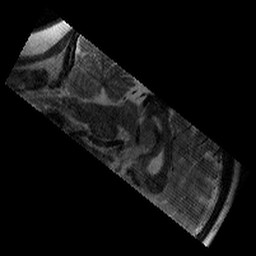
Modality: T2w
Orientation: sagittal
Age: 9
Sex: male
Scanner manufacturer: siemens
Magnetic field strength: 3 T
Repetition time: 9.23 s
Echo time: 0.067 s